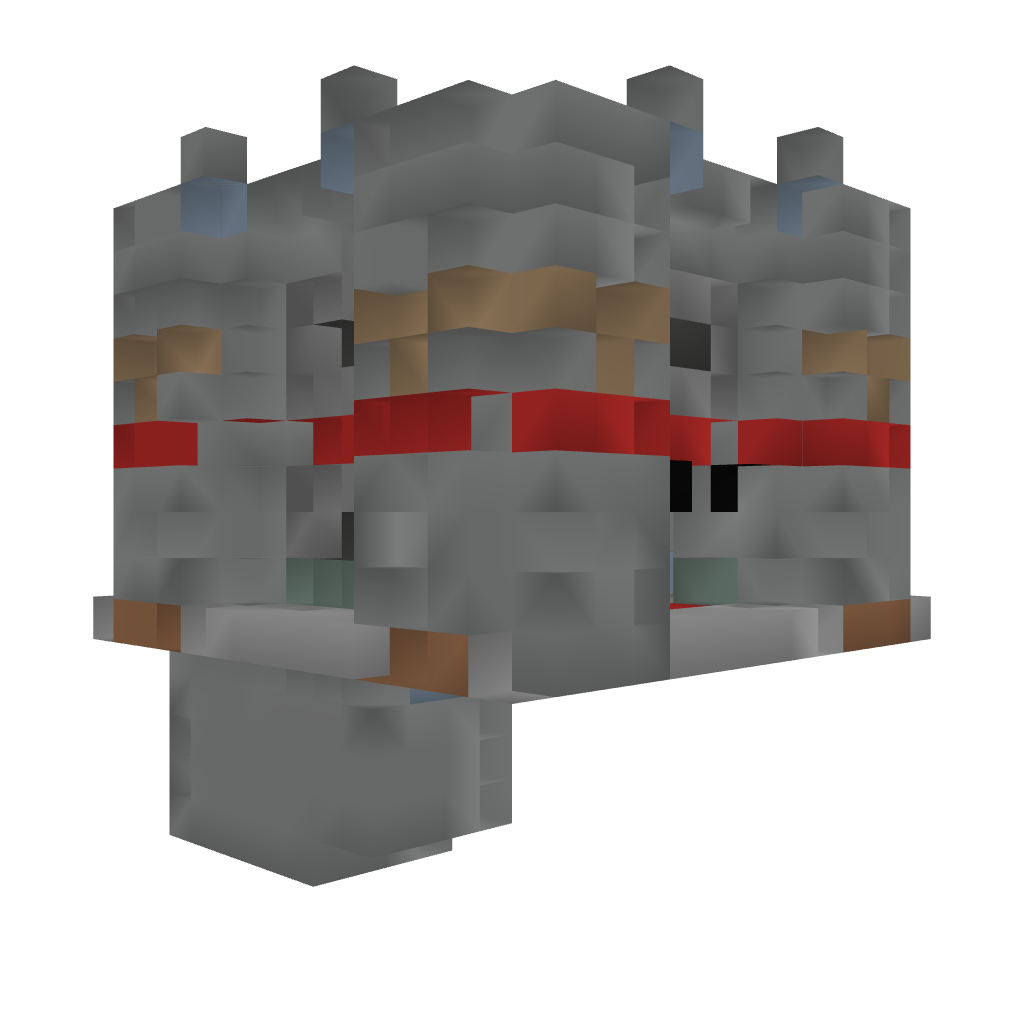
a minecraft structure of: PvP Tower [Red]